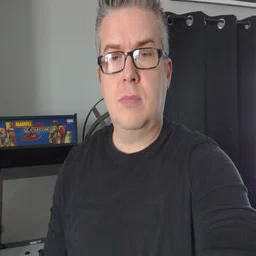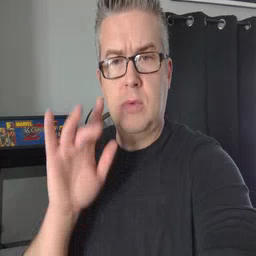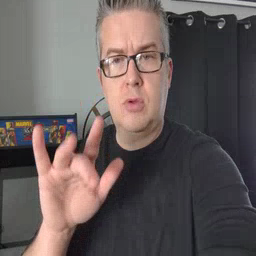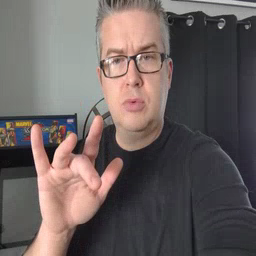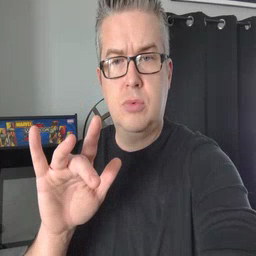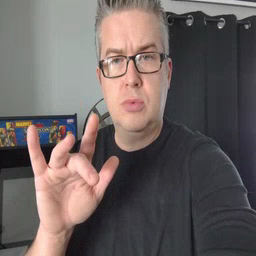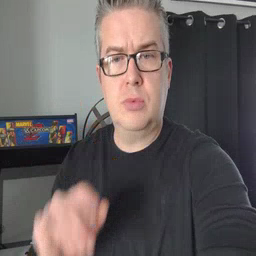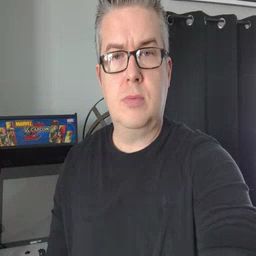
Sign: touch